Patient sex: M
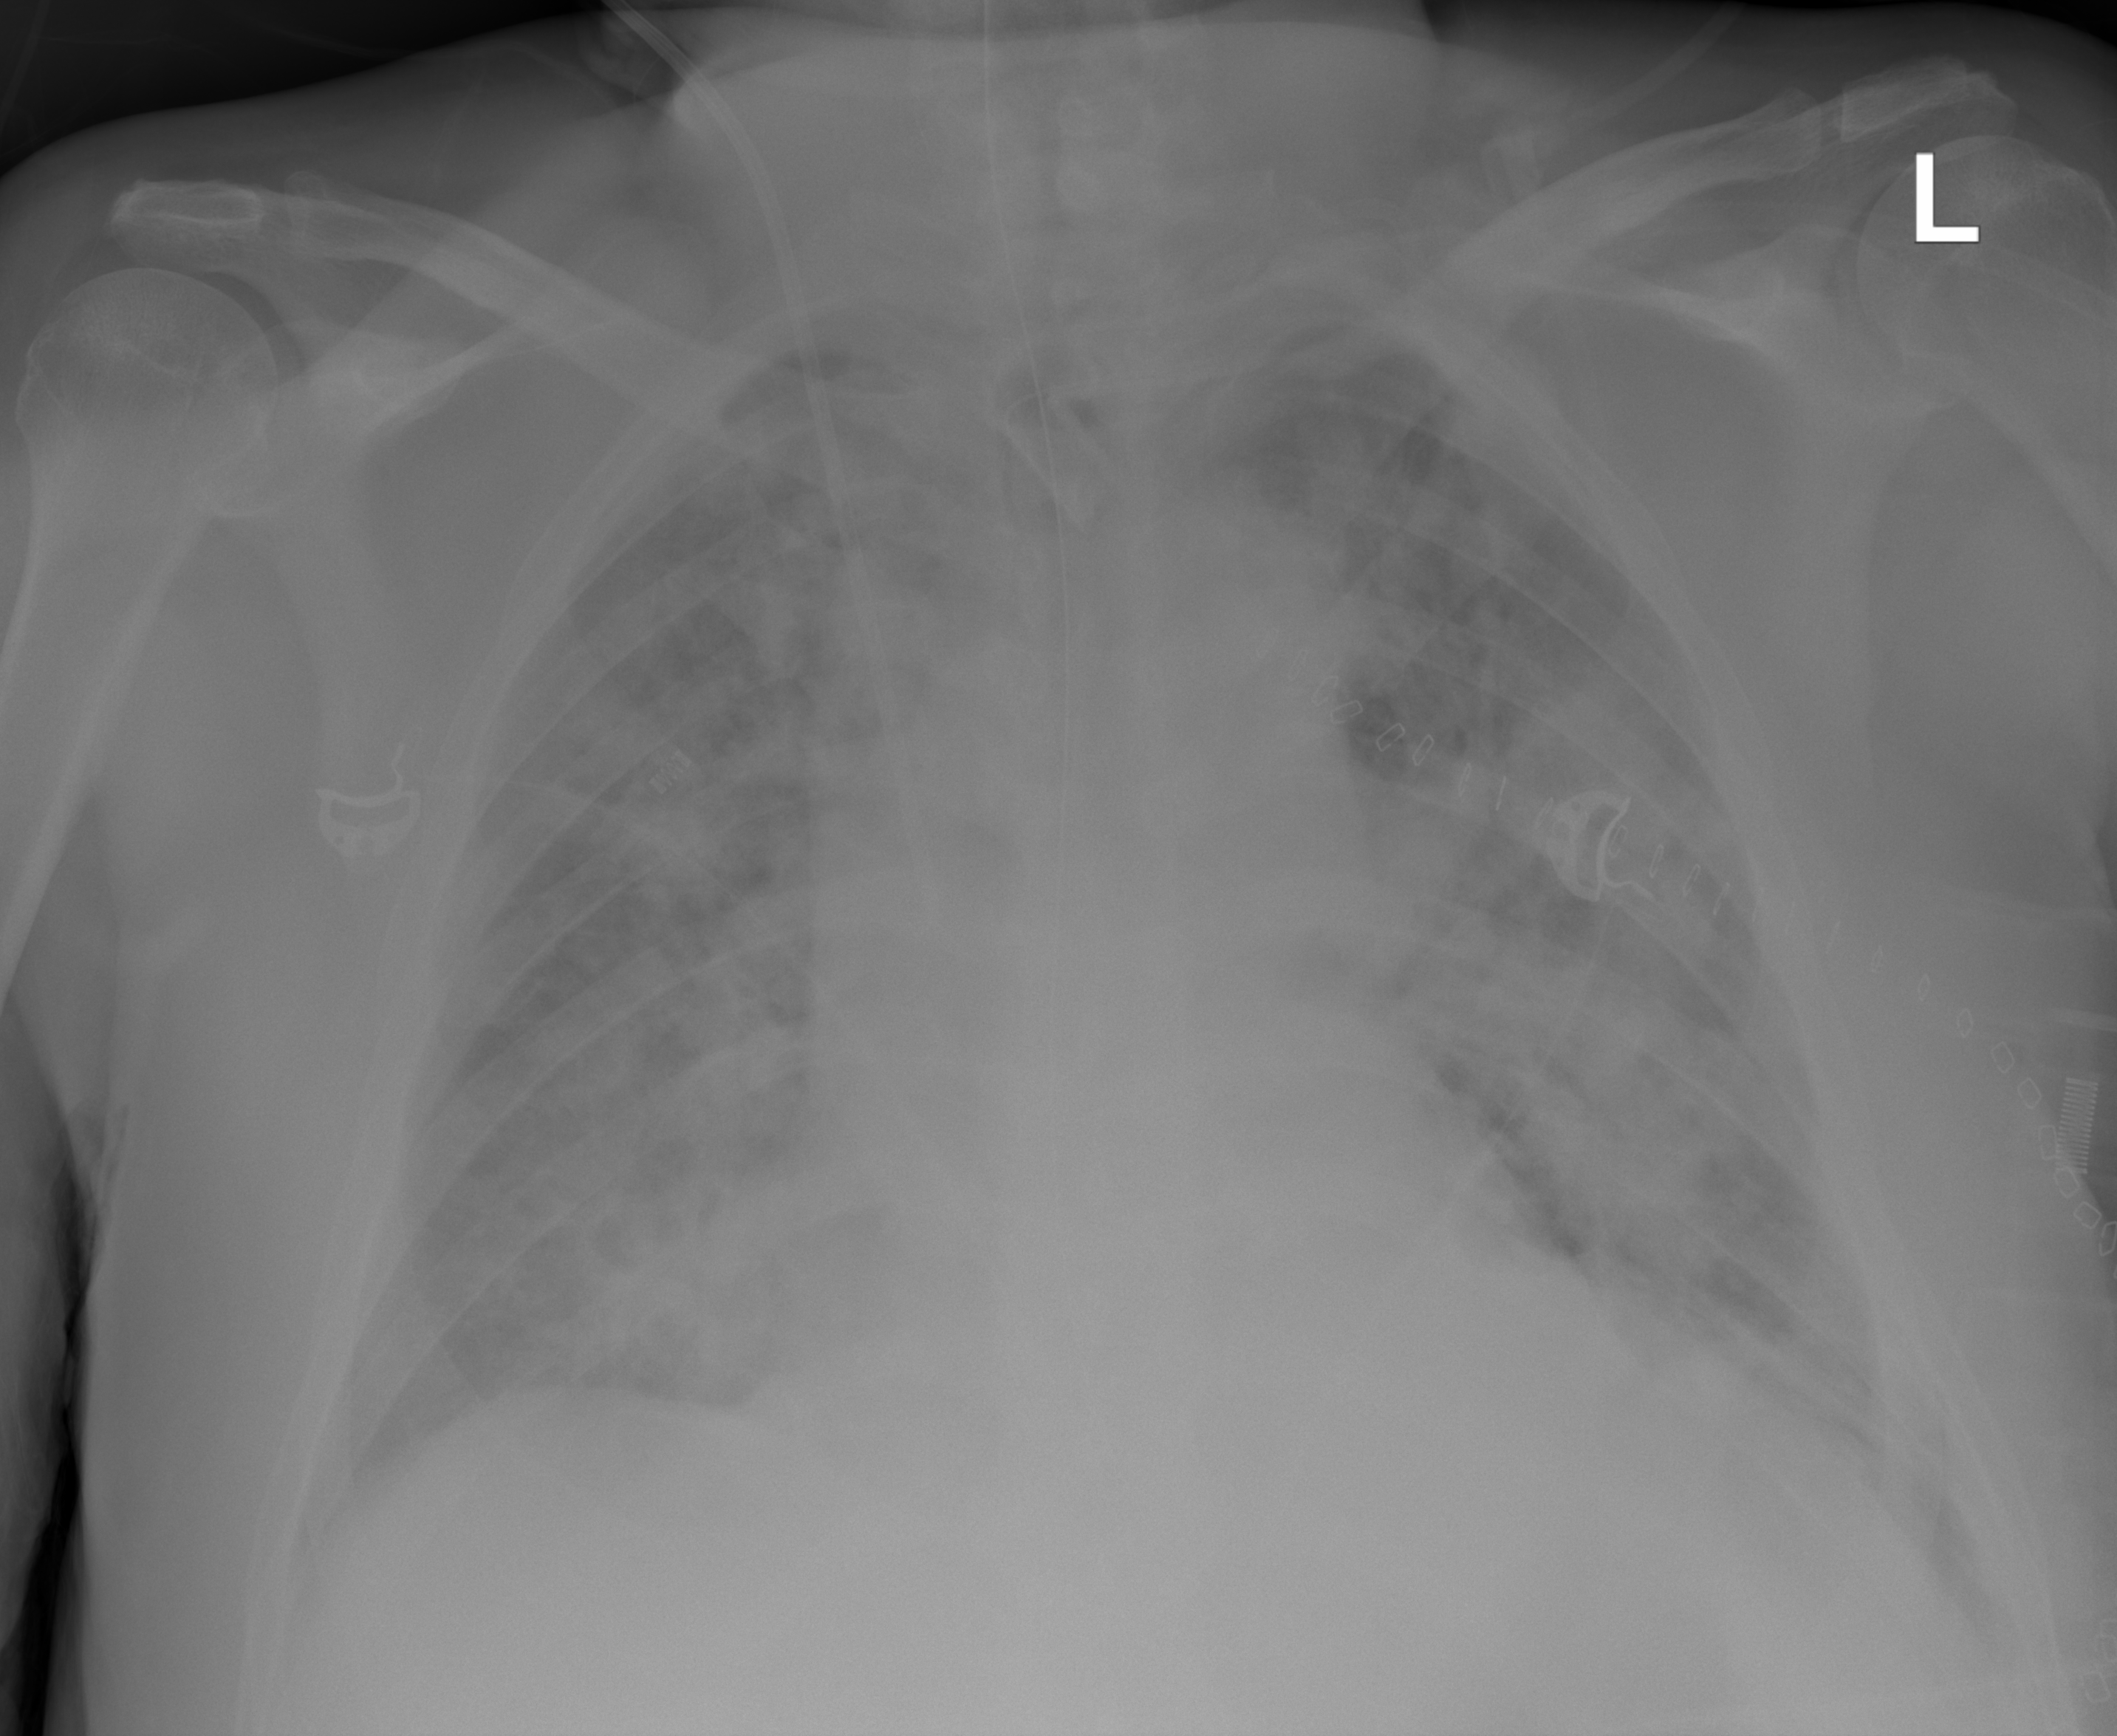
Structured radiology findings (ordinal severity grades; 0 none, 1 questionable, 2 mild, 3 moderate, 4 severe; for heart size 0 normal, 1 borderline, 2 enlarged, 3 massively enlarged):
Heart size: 2
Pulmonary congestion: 0
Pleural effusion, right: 1
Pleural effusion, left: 1
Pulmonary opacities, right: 4
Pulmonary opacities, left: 4
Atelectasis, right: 2
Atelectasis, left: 2